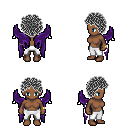
a pixel art fantasy rpg character, female body template, human, dark skin, purple wings, white pants, gray curly afro hairstyle, bracelets, four views (front, back, left, right), 2x2 character sprite sheet, small pixel art, hard edges, no anti-aliasing